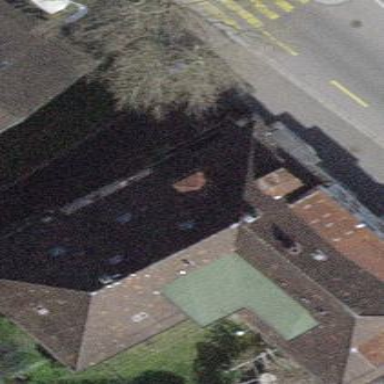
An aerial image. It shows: Hipped-roof building with apartments.